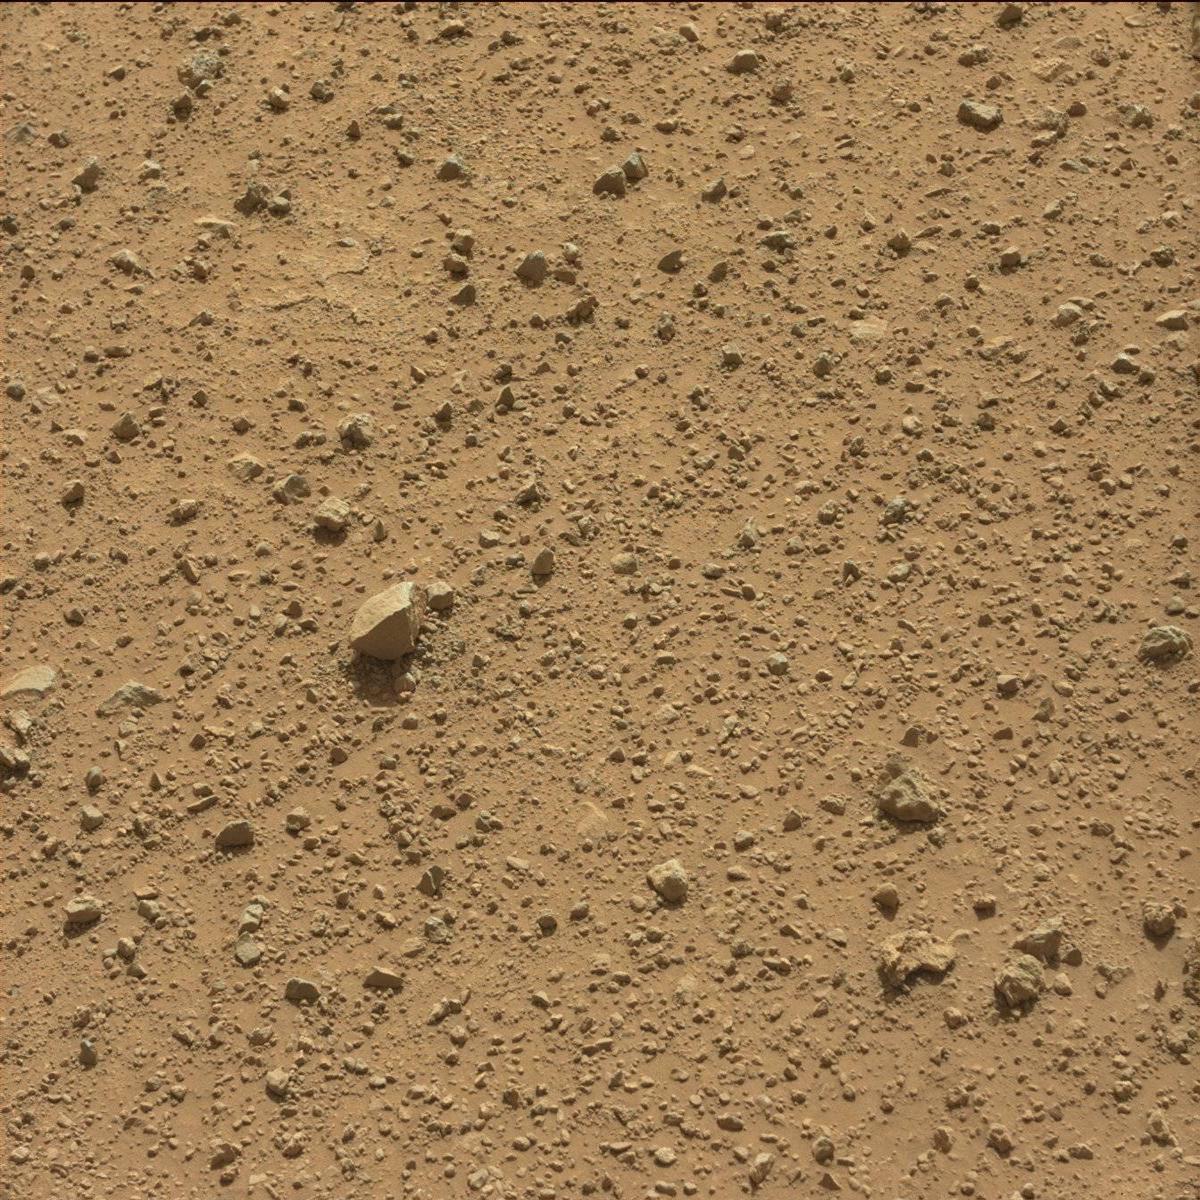
Terrain classes present: Bedrock, Rock, Sand / Soil